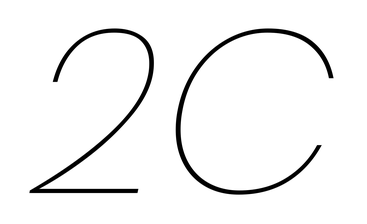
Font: Poppins-ThinItalic